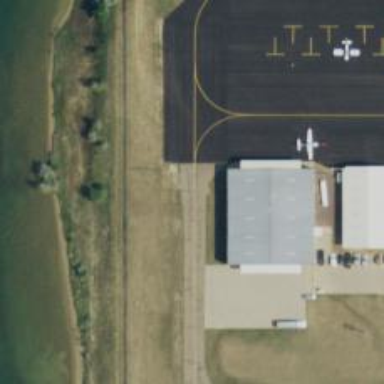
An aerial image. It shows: Image of taxiway at airport.